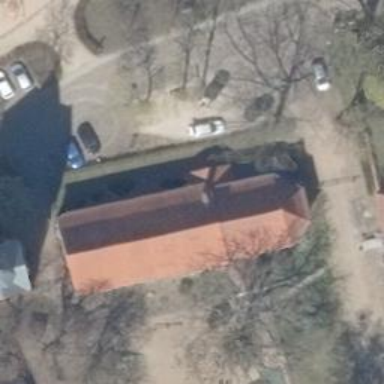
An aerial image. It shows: Church which is place of worship.